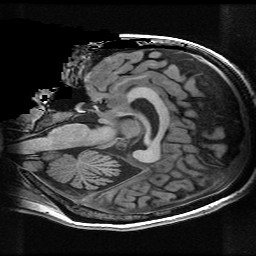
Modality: T1w
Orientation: sagittal
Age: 30
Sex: male